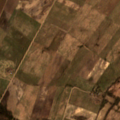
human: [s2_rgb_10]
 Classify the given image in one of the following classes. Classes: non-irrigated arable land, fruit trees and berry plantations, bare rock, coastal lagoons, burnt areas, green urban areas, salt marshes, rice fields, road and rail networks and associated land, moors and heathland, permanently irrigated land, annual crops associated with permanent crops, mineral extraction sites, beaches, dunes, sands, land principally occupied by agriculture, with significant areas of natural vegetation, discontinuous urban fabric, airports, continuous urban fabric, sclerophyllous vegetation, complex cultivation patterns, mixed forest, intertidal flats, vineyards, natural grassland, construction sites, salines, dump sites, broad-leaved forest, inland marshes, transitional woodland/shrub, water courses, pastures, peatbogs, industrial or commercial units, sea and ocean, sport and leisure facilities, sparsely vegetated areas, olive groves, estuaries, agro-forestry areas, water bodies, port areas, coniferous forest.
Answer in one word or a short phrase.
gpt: non-irrigated arable land, complex cultivation patterns, land principally occupied by agriculture, with significant areas of natural vegetation, transitional woodland/shrub